Question: Well, I've been reading the documentation and I believe that I'm calling functions and passing parameters correctly, but for the life of me I can't get this simple UI code to work.
I'm generating a UI for a Spreadsheet using the following code:
'''
function checkOut() {
var app = buildUI();
var spreadsheet = SpreadsheetApp.getActiveSpreadsheet();
spreadsheet.show(app);
}
function buildUI() {
var gui = UiApp.createApplication();
gui.setTitle("Check-Out/Check-In");
gui.setStyleAttribute("background", "lavender");
// Absolute panel for setting specific locations for elements
var panel = gui.createAbsolutePanel();
// Equipment ID#s Label
var equipmentIDLabel = gui.createLabel("Equipment ID#s");
equipmentIDLabel.setHorizontalAlignment(UiApp.HorizontalAlignment.CENTER);
equipmentIDLabel.setSize("20px", "125px");
equipmentIDLabel.setStyleAttributes({background: "SteelBlue", color: "white"});
// Add all components to panel
panel.add(equipmentIDLabel, 10, 0);
gui.add(panel);
return gui;
}
function getUIdata(eventInfo) {
// I know how to get the data from each element based on ID
}
'''
It generates the Absolute Panel correctly when 'checkOut()' is called, but the EquipmentIDLabel is never added to the panel. I am basing the code on the simplistic design I created in the GUI builder (that will be deprecated in a few days, which is why I am writing the code so that I can change it later):

So what exactly is going wrong here? If I can figure out how to add one element, I can infer the rest by looking at the docs. I've never been any good at GUI development!
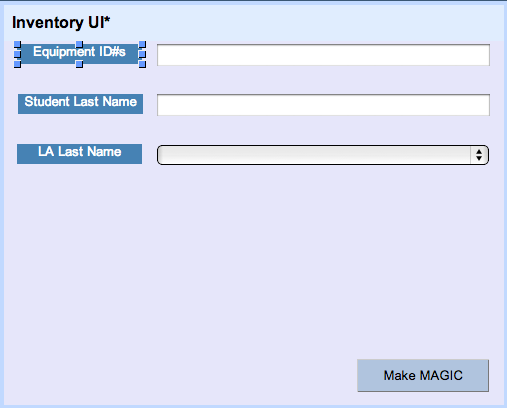
Answer: You could maybe use grid as an interesting alternative... here is an example :
'''
// define styles
var labelStyle = {background: "SteelBlue", color: "white",'textAlign':'center','line-height':'20px','vertical-align':'middle','font-family':"Arial, sans-serif",'fontSize':'10pt'};// define a common label style
var fieldStyle = {background: "white", color: "SteelBlue",'font-family':"Courrier, serif",'fontSize':'11pt'};// define a common label style
function checkOut() {
var app = buildUI();
var spreadsheet = SpreadsheetApp.getActiveSpreadsheet();
spreadsheet.show(app);
}
function buildUI() {
var gui = UiApp.createApplication();
gui.setTitle("Check-Out/Check-In");
gui.setStyleAttribute("background", "lavender");
var panel = gui.createAbsolutePanel().setStyleAttribute('padding','10px');
var grid = gui.createGrid(4,2).setWidth('300').setCellPadding(10);//define grid size in number of row & cols
var equipmentID = ['equipmentIDLabel','equipmentIDLabel1','equipmentIDLabel2','equipmentIDLabel3'];// define labels in an array of strings
for(var n=0 ;n<equipmentID.length ; n++){;// iterate
var equipmentIDLabel = gui.createLabel(equipmentID[n]).setWidth('125').setStyleAttributes(labelStyle);
var equipmentIDField = gui.createTextBox().setText('Enter value here').setName(equipmentID[n]).setSize("125", "20").setStyleAttributes(fieldStyle);
grid.setWidget(n,0,equipmentIDLabel).setWidget(n,1,equipmentIDField);
}
gui.add(panel.add(grid));
return gui;
}
'''